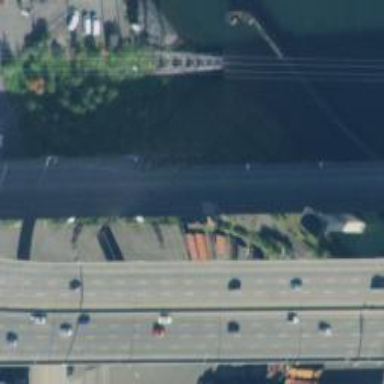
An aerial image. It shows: Swing bridge over cycleway.